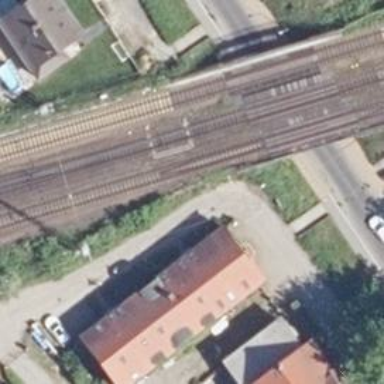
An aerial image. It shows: Railway switch with the turnout pointing to the right.